Question: I am using the XCode 7 GM seed and just run the Swift syntax converter, and it seems to be doing something very strange to my @objc annotations: removing the @objc and leaving the new runtime/objc type name.
I can't find anything in the Swift 2 language reference about this new syntax, and it still refers to the @objc attribute. What is this new declaration for?
E.g.:
'@objc(ClassName) class ClassName' becomes '(ClassName) class ClassName'

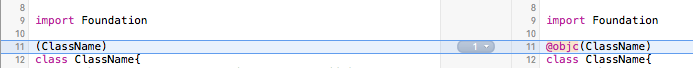
Answer: Restarting XCode and recompiling after re-adding the annotation solved the mystery, which is that "only classes inheriting from NSObject can be marked @objc."
The new non-annotation added by the Swift converter is actually illegal, and itself throws an error.